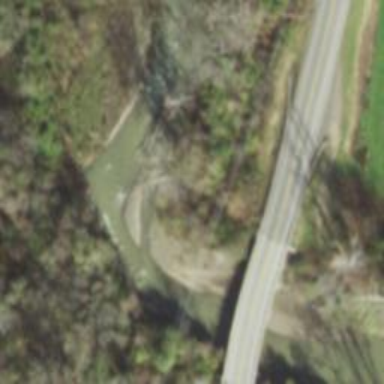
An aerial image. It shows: Abandoned footway road crossing over abandoned railway bridge.